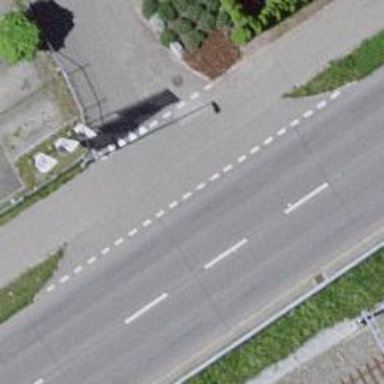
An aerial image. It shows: Asphalt path that serves as sidewalk.